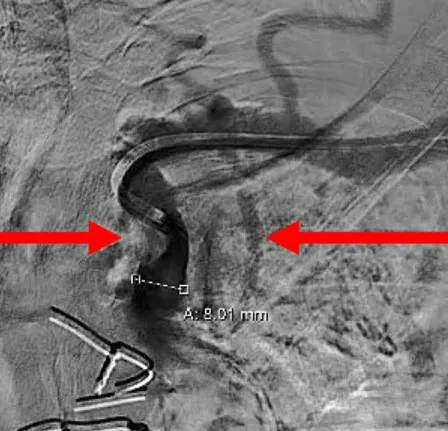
Invasive subclavian artery angiogram with red arrows pointing to severe proximal subclavian artery stenosis.
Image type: radiology (ct)